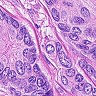
Metastatic tissue present: yes